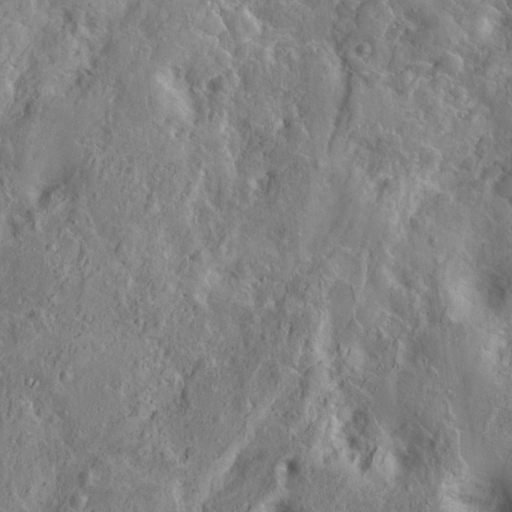
Classes present: Background, Cone